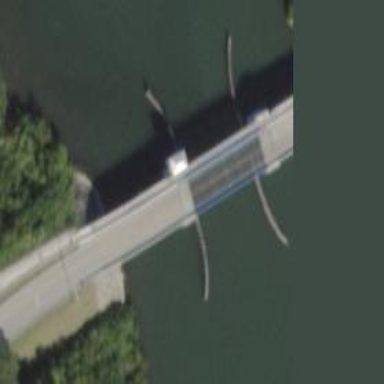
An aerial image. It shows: Bascule movable footway bridge.